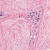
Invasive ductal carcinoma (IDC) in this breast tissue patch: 0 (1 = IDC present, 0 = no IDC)